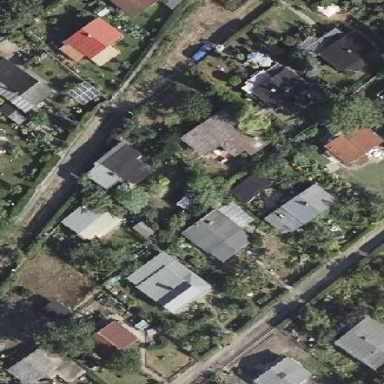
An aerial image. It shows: Plot within allotments.